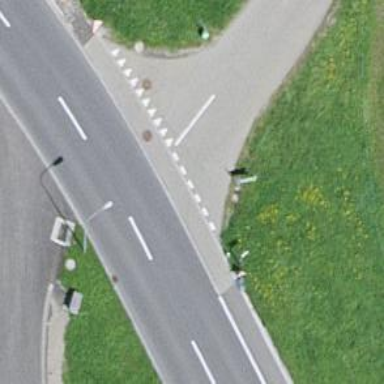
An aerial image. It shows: Road with "give way" sign.